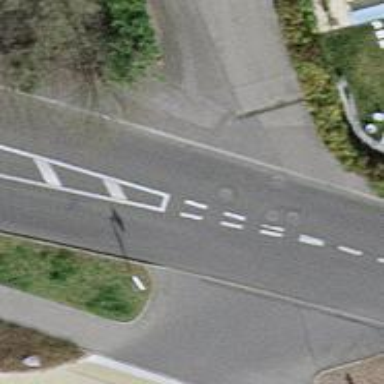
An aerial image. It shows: Asphalt tertiary road without sidewalk.